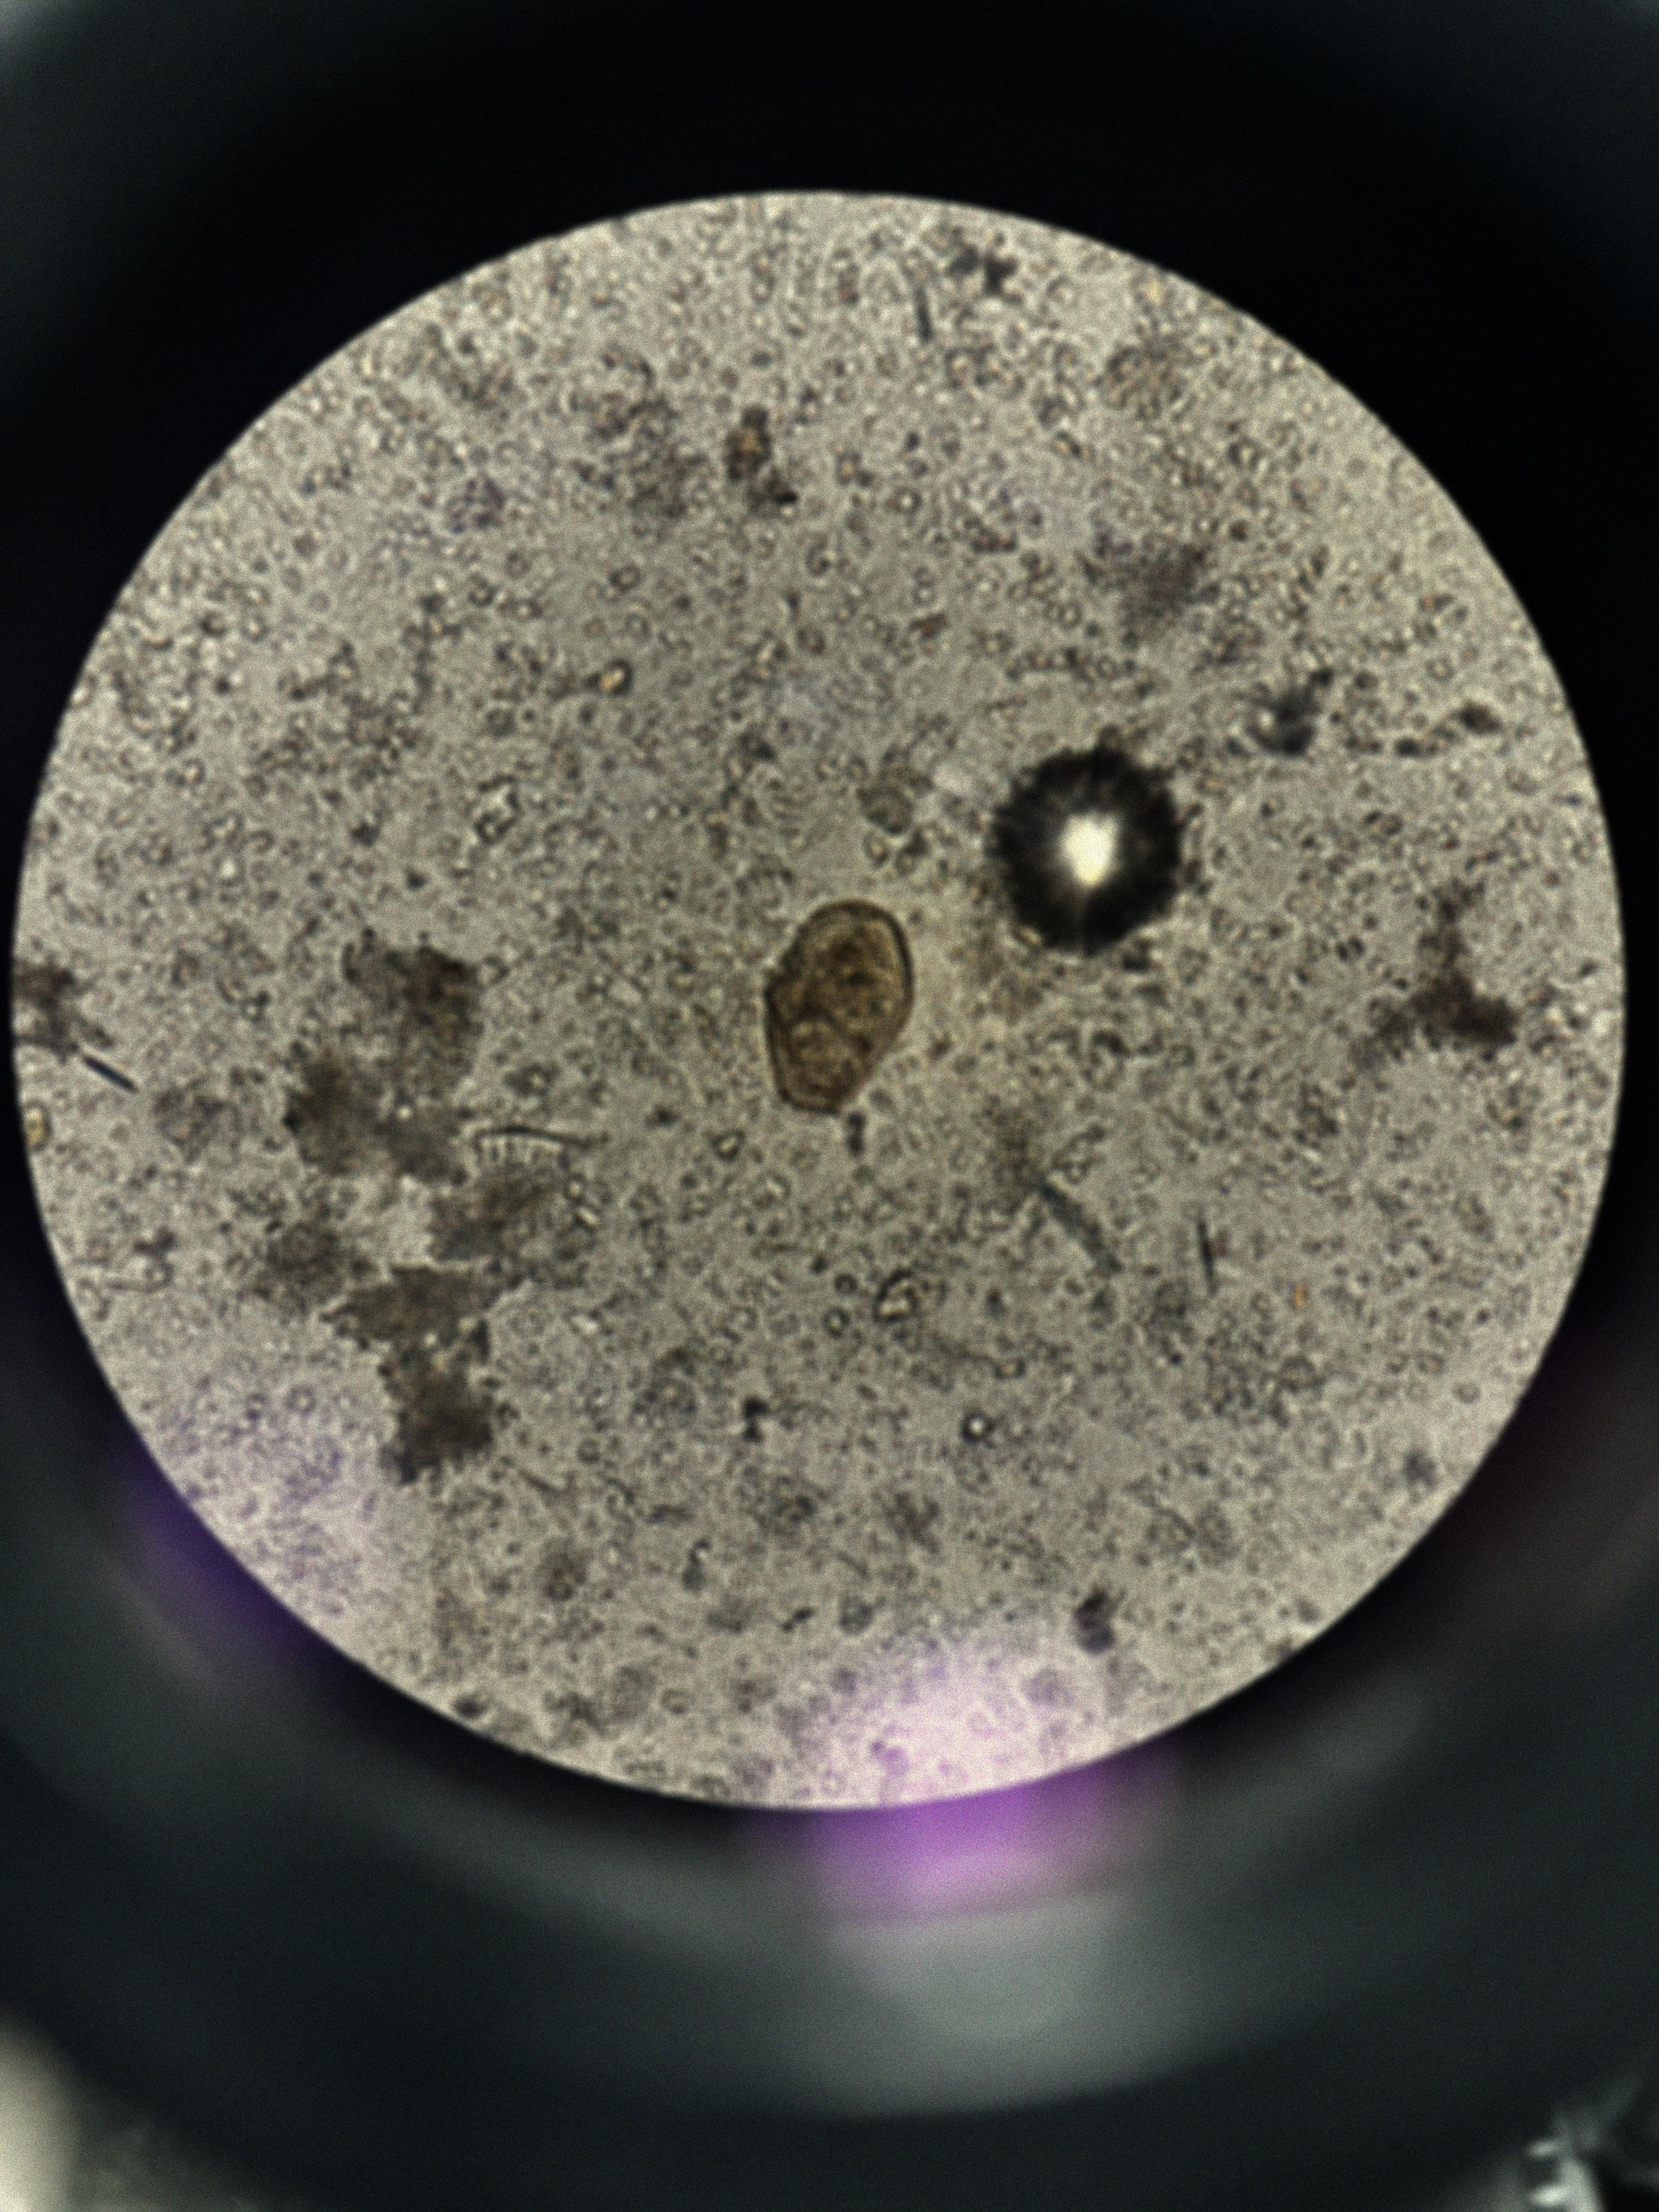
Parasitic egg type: Paragonimus spp